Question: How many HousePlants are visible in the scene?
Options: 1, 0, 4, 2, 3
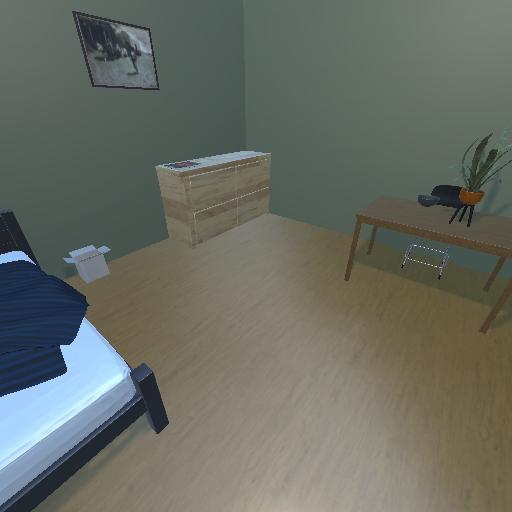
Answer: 1